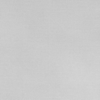
Label: dusty